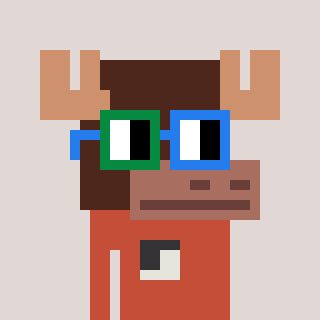
a pixel art character with square green and blue glasses, a moose-shaped head and a rust-colored body on a warm background